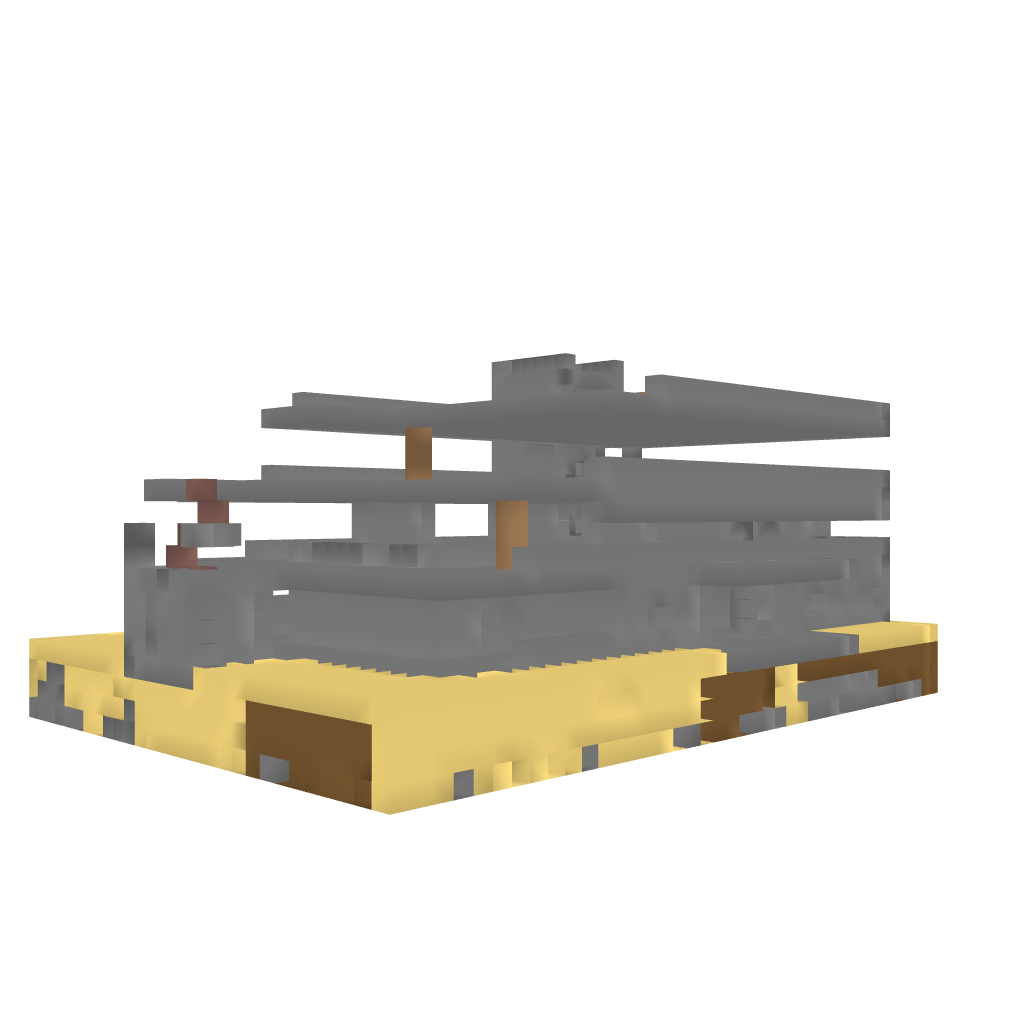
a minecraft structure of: DayZ Arma Building bad low quality